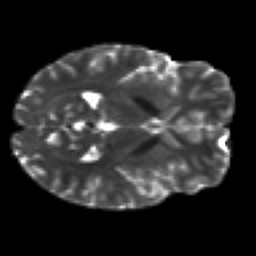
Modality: T2w
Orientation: axial
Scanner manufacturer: siemens
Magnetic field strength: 3 T
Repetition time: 7.8 s
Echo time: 0.09 s